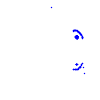
Particle: pion